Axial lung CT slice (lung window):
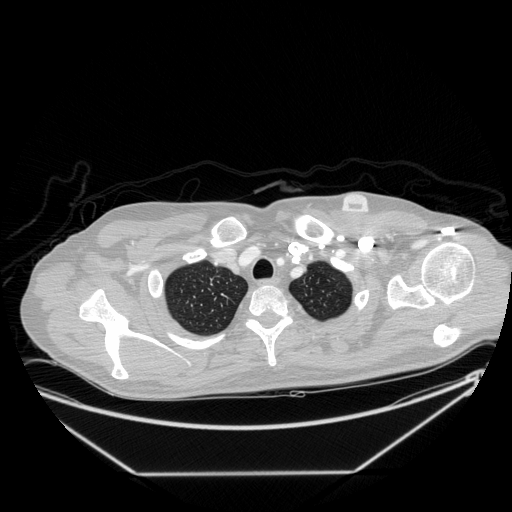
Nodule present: no